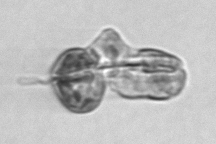
Label: Karenia